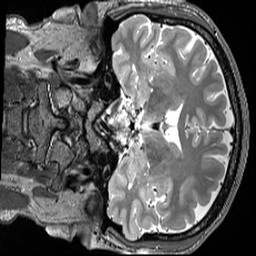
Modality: T2w
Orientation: coronal
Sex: male